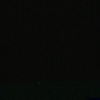
Label: space